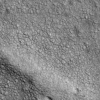
Atmospheric dust classification: not_dusty